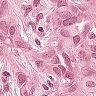
Metastatic tissue present: yes